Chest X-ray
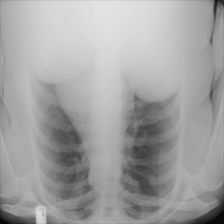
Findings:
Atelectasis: negative
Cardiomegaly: negative
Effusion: negative
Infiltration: negative
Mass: negative
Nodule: negative
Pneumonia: negative
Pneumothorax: negative
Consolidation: negative
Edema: negative
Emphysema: negative
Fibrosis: negative
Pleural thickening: negative
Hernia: negative